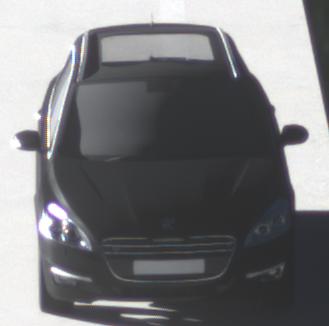
Make: Peugeot
Model: 508 SW 120 VTi
Detailed model: 508 (I) SW
Model produced from: 2011/03
Model produced until: 2014/05
Doors: 5
Color: black
Road condition: dry road
Daytime: morning or afternoon
Contrast: high contrast